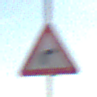
Verkehrszeichen: KurveRechts
Umgebung: Outdoor, Nature
Tageszeit: MorningAfternoon
Wetter: PartlyCloudy
Licht: Natural
Jahreszeit: NotSpecified
Kontrast: HighContrast